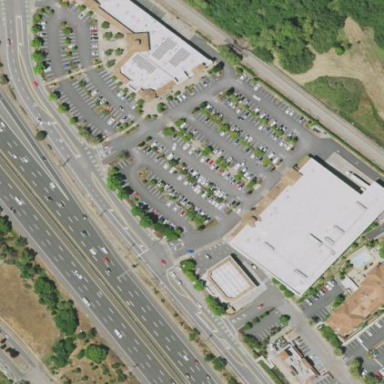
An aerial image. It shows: Retail area.